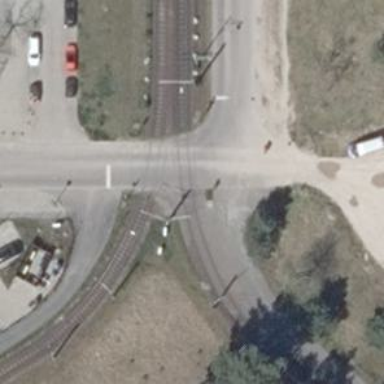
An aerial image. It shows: Tram railway with contact lines for electrification.